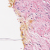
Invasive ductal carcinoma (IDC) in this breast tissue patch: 0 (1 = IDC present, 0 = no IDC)